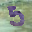
Label: 5